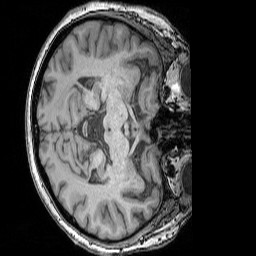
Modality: T1w
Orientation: axial
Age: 60
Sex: female
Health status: ill
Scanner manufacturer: siemens
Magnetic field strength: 3 T
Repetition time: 1.75 s
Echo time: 0.00418 s